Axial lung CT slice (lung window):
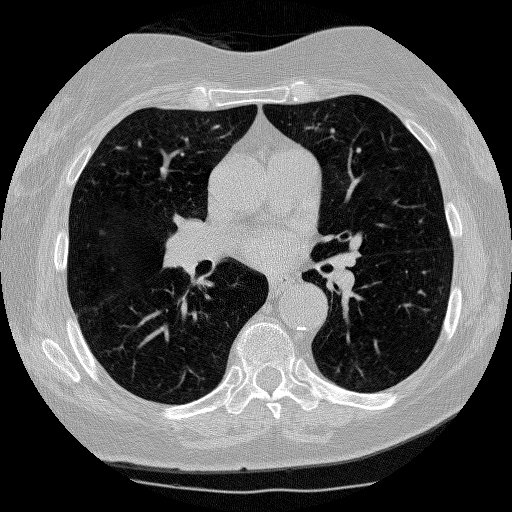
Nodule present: no